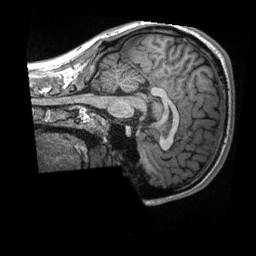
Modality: T1w
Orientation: sagittal
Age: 21
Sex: male
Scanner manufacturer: siemens
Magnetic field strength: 3 T
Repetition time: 2.3 s
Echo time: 0.00288 s